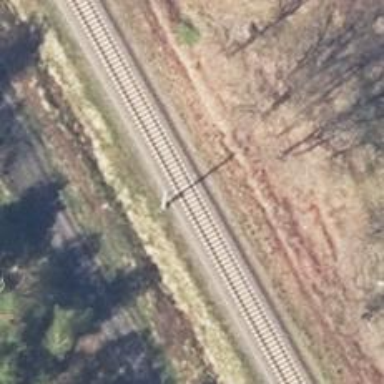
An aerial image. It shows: Milestone along the railway track with catenary mast.